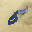
Label: 5